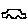
Label: car